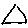
Label: triangle